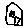
Label: house